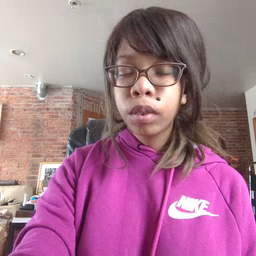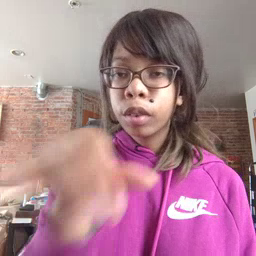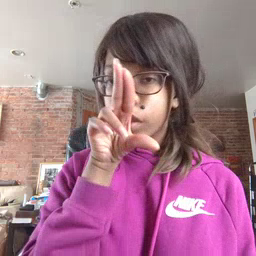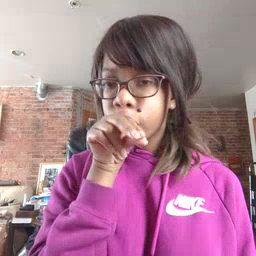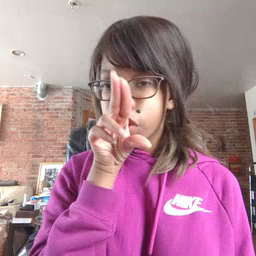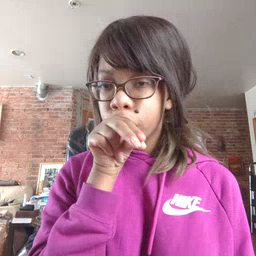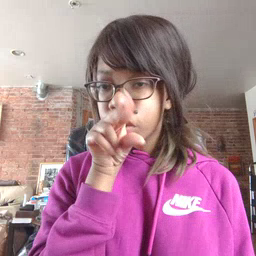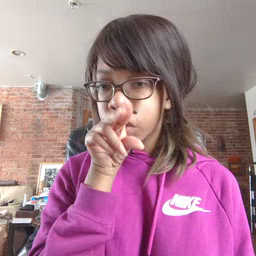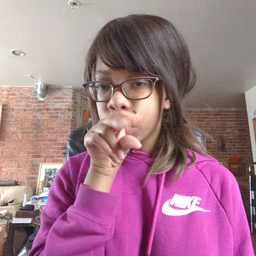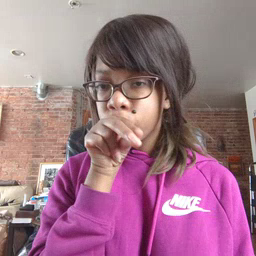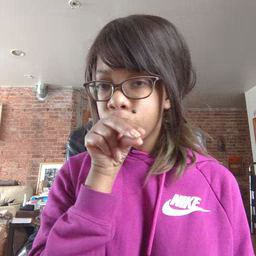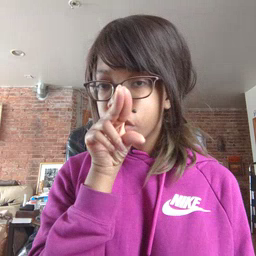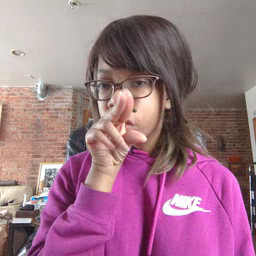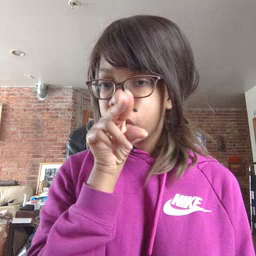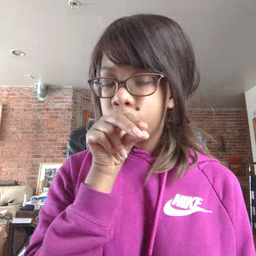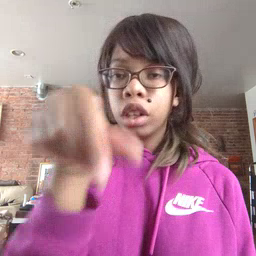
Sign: duck